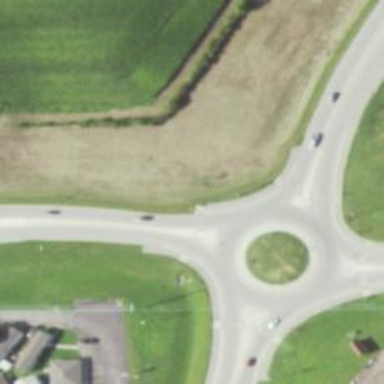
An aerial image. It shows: Marked asphalt cycleway crossing.